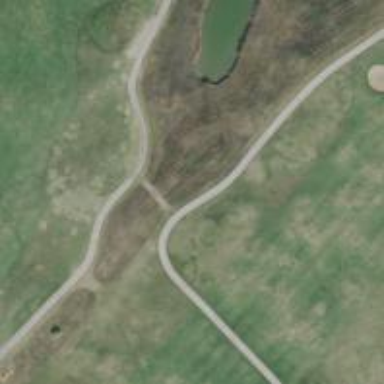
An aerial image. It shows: Path bridge with view of golf course.